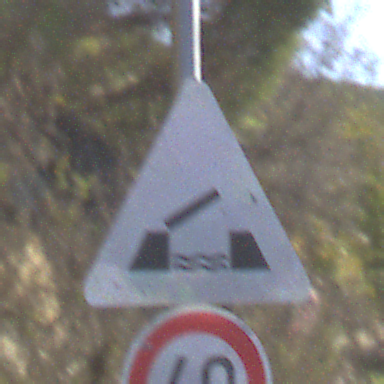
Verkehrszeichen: BeweglicheBruecke
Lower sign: Geschwindigkeit60
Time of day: MorningAfternoon
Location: Outdoor (RoadRail)
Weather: PartlyCloudy
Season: NotSpecified
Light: Natural